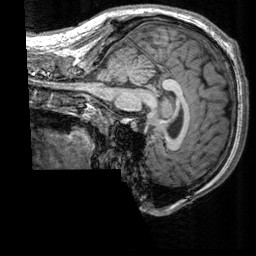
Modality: T1w
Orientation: sagittal
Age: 22
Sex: male
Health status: healthy
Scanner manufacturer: siemens
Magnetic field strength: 3 T
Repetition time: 2.3 s
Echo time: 0.00303 s